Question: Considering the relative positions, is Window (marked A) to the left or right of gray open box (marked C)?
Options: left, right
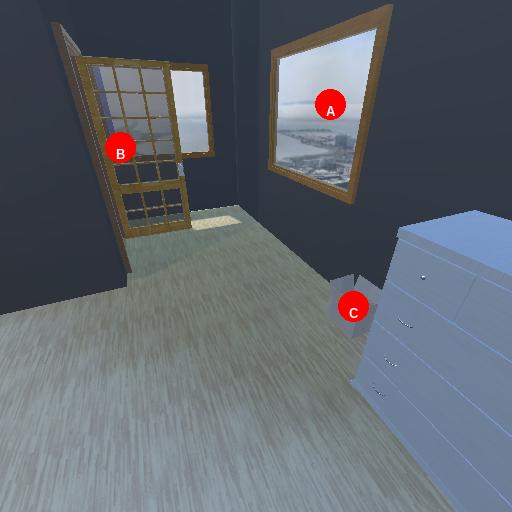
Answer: left